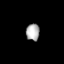
Tissue: lung
Cell type: Endothelial cells
Senescence score: 0.584
Nuclear area (px): 224
Mean DAPI intensity: 173.772